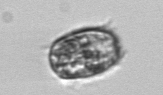
Label: Pleuronema